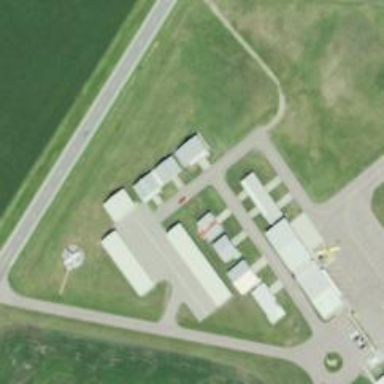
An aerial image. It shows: View of taxiway at the airport.